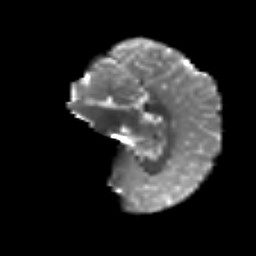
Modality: T2w
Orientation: sagittal
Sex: male
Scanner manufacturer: siemens
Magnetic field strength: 3 T
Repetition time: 5 s
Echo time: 0.071 s